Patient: sex F, age 59
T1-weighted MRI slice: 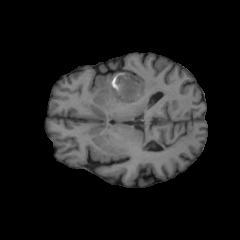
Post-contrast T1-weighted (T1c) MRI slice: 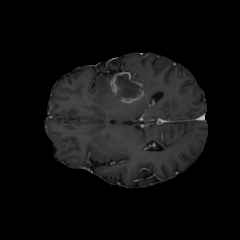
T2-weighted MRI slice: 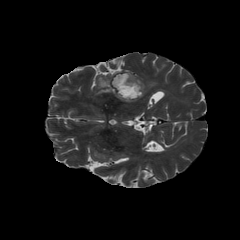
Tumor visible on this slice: yes
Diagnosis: Glioblastoma, IDH-wildtype
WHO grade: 4